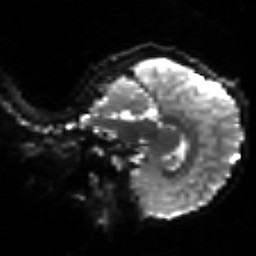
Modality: sbref
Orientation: sagittal
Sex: male
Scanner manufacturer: siemens
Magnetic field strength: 3 T
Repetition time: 5 s
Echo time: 0.071 s